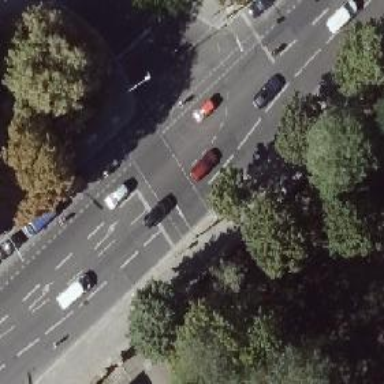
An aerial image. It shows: Secondary road with asphalt surface. There is cycle lane on the left side and separate sidewalks on both sides. The road has lane markings and the cycle lane on the right side is shared with buses.